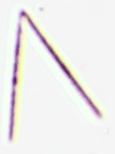
Label: Thalassionema